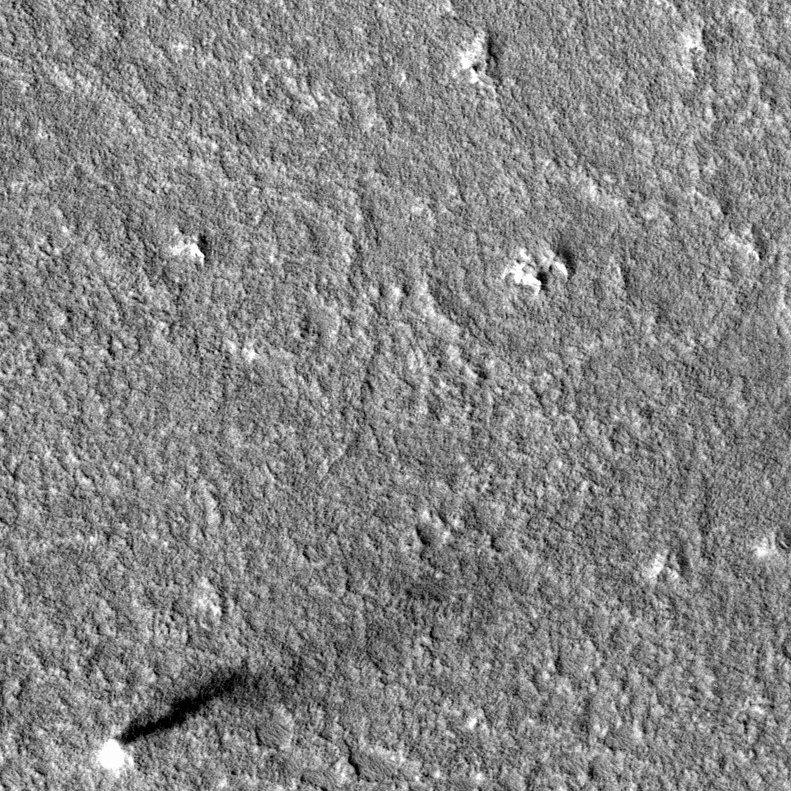
Label: dustdevil